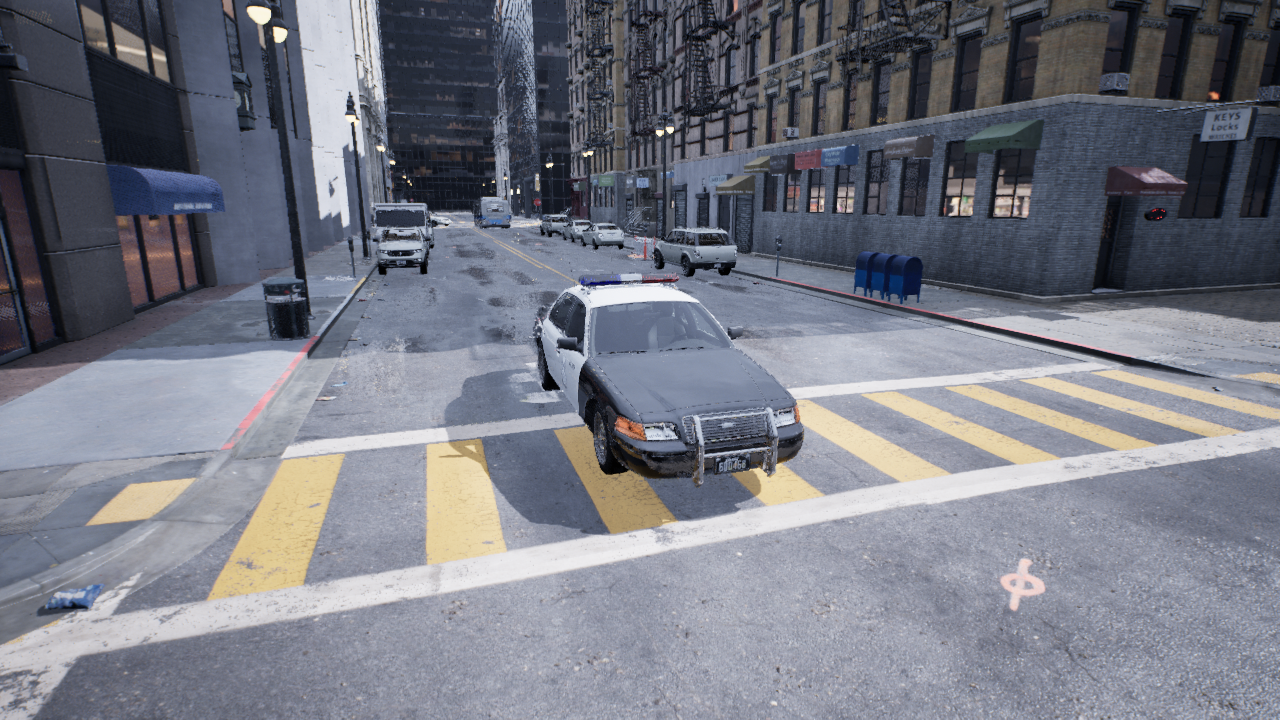
Venue: residential
Lighting: overcast
Vehicle rig: sedan